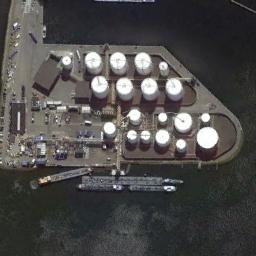
Label: storage tanks